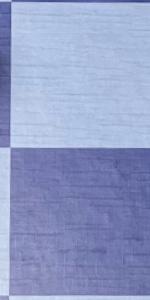
Label: Empty